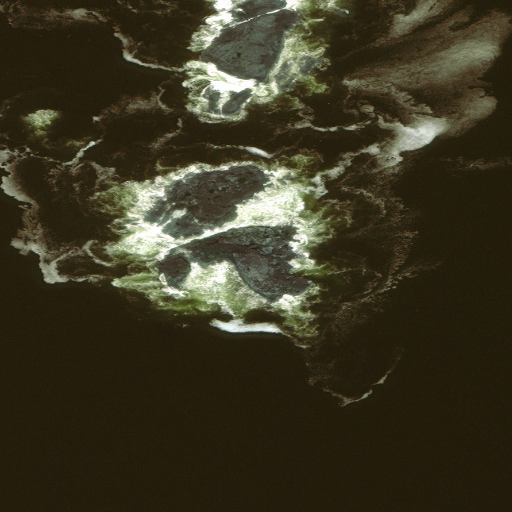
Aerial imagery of island in Alaska named Black Rock containing only unknown